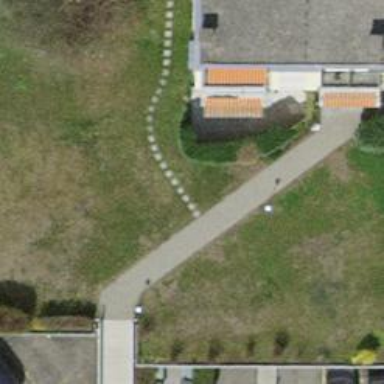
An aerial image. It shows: Footway made of paving stones.